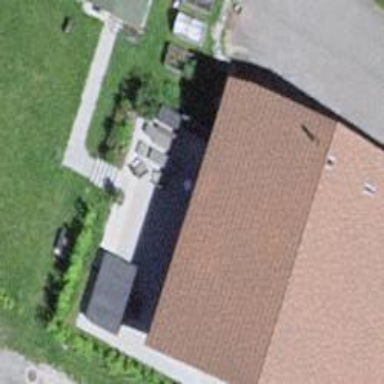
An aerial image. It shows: Simple house.